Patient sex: M
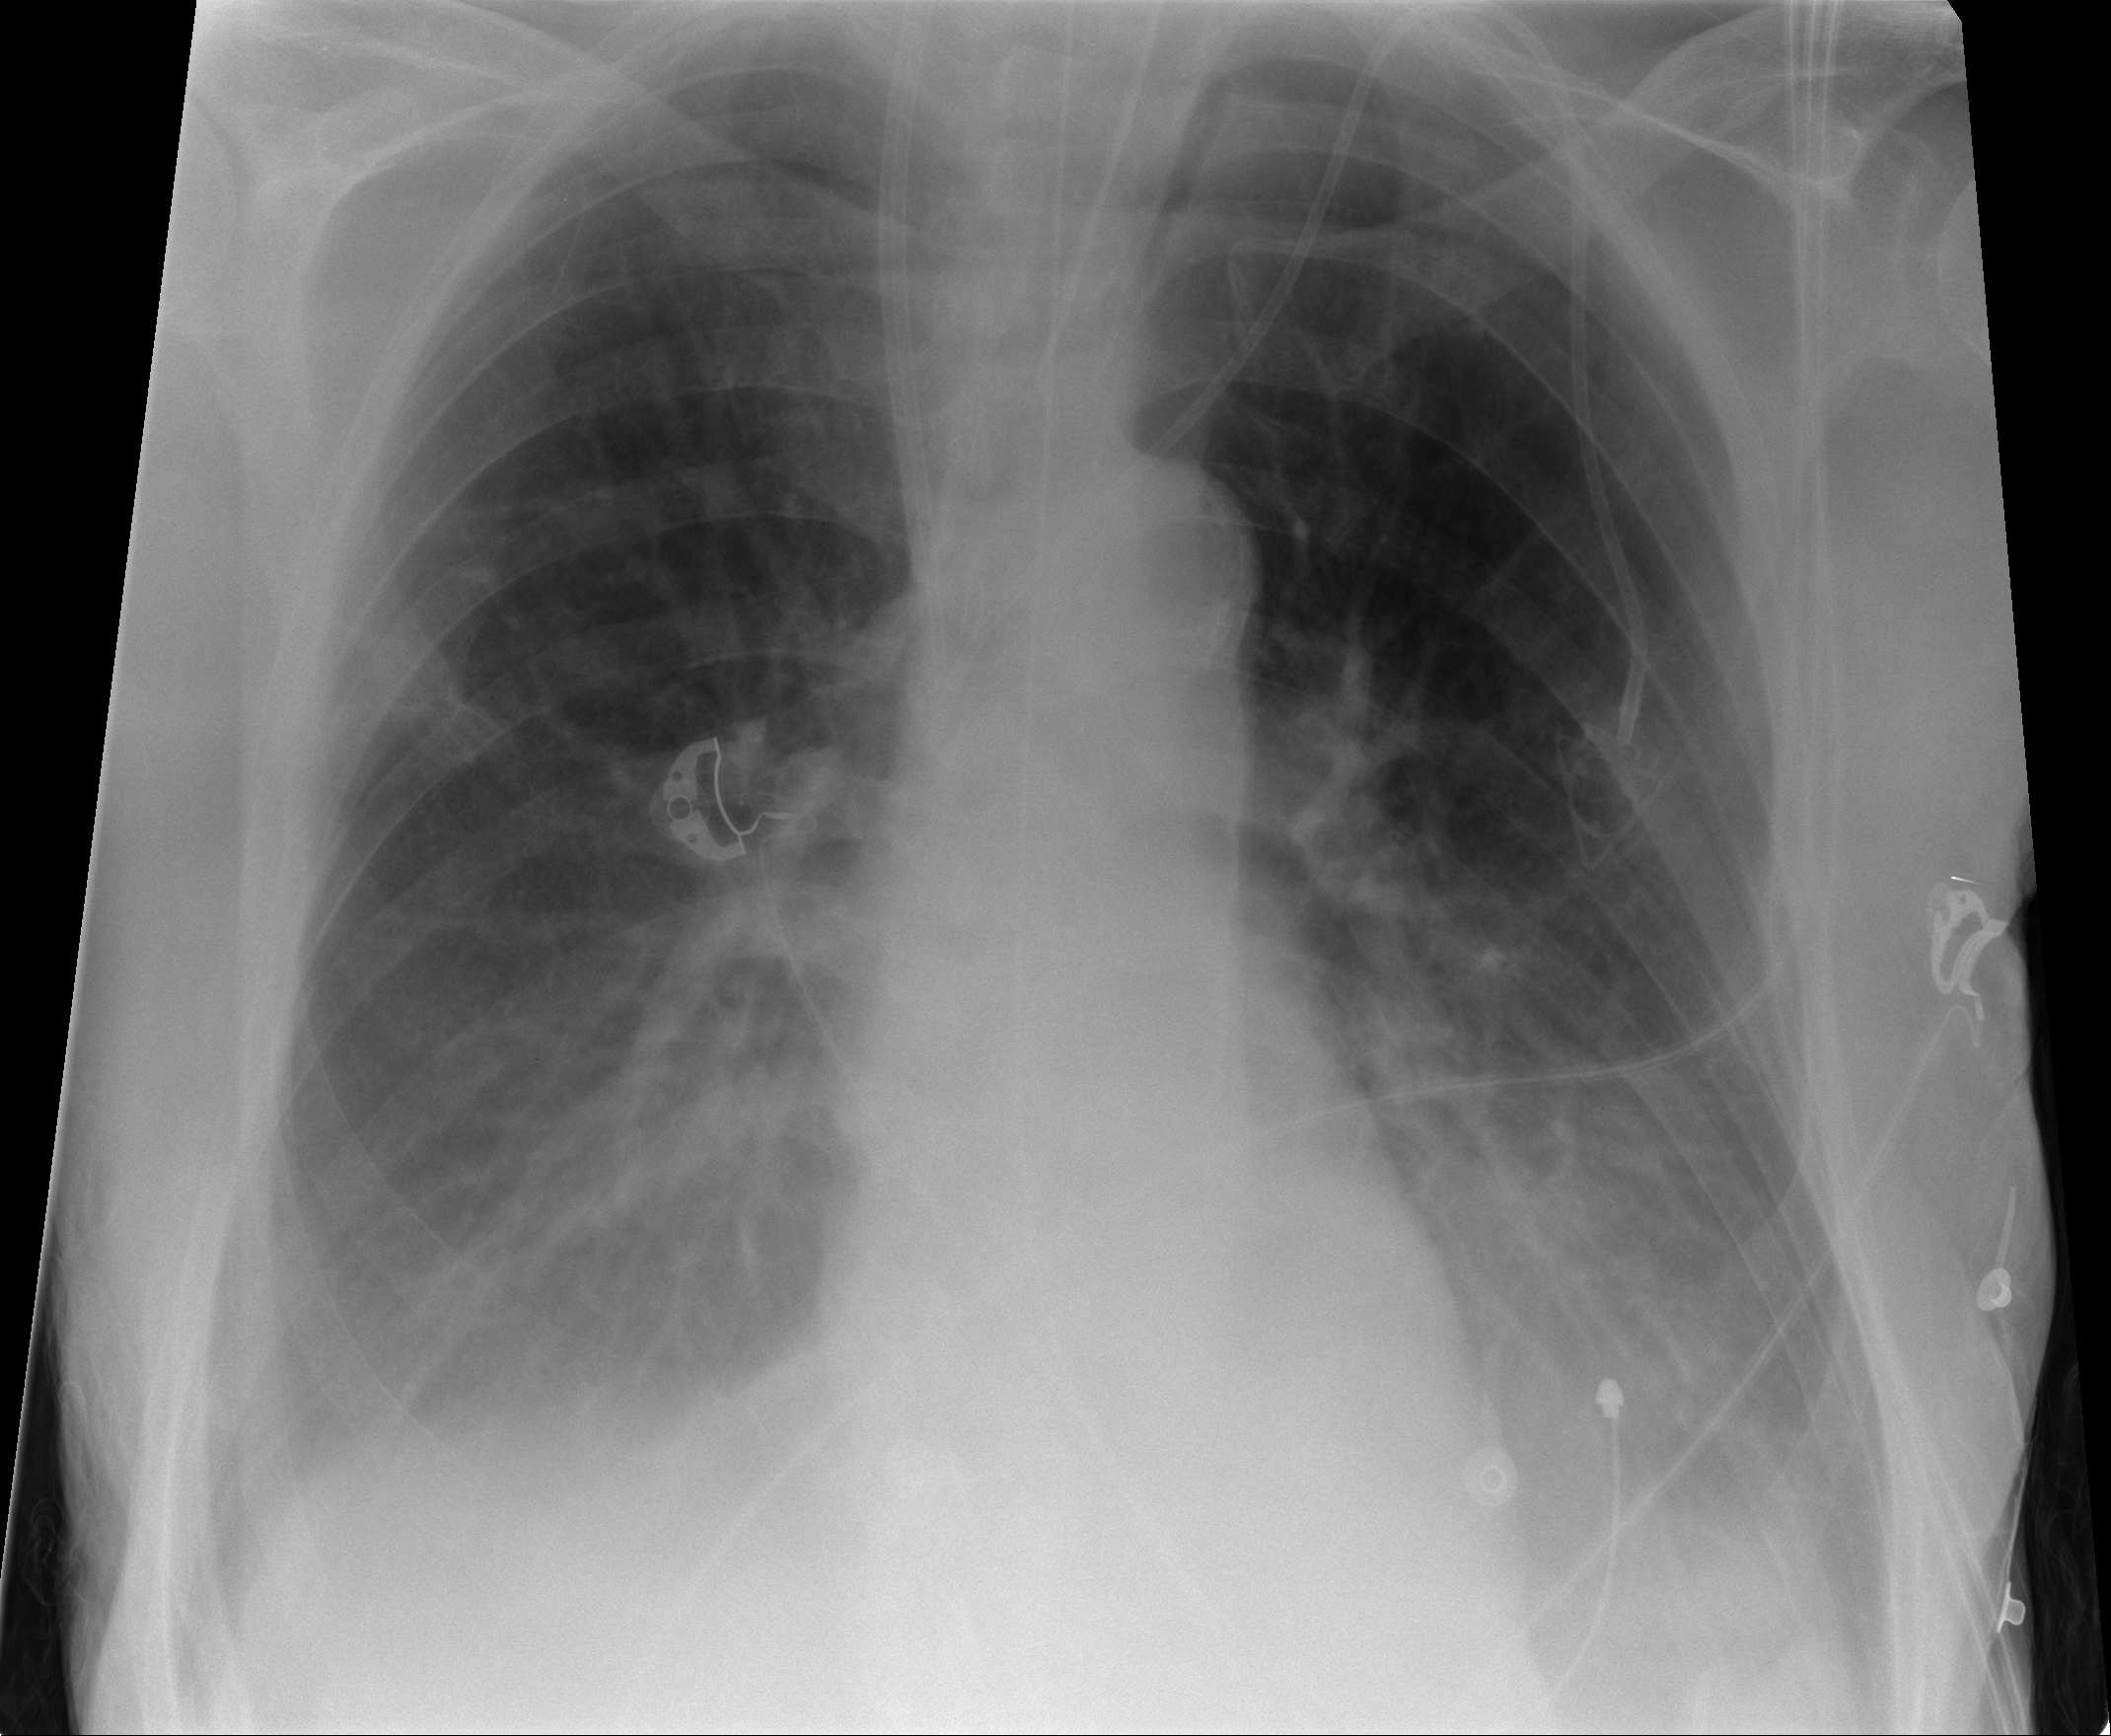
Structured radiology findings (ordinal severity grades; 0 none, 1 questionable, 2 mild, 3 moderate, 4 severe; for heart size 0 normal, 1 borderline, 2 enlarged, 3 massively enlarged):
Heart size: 0
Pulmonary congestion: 0
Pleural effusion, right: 3
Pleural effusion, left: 2
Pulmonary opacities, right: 0
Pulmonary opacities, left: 0
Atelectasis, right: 2
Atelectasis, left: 2